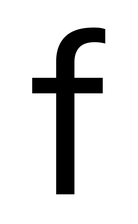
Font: InstrumentSans_Regular